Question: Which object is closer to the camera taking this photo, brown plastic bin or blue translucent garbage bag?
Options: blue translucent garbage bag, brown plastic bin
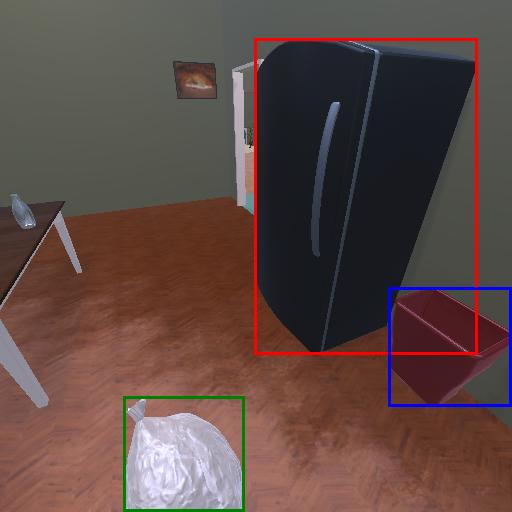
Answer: blue translucent garbage bag